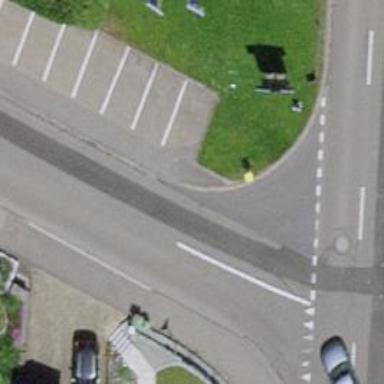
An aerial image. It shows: Post box is visible.